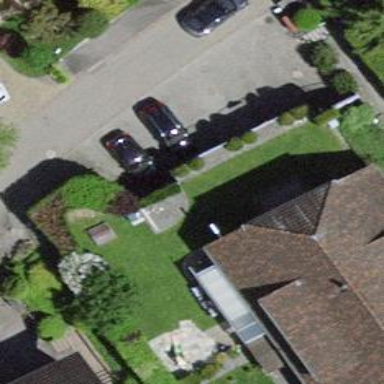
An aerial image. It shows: Parking entrance.